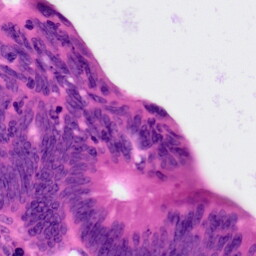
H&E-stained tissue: Colon